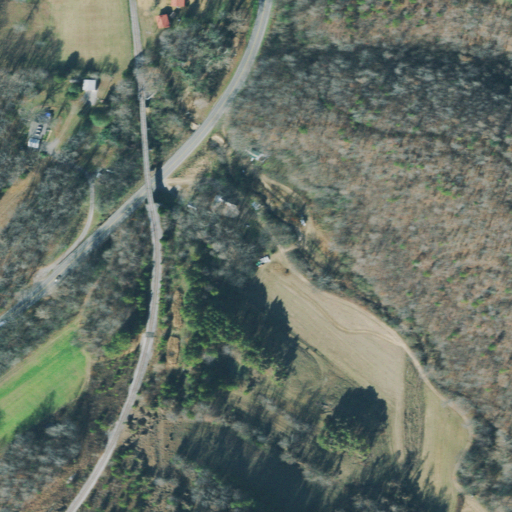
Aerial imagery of valley in Tennessee named Righhand Hollow containing deciduous forest, pasture, mixed forest, open development, shrub, low intensity development, evergreen forest, medium intensity development, and grassland